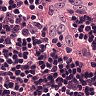
Metastatic tissue present: no